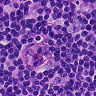
Metastatic tissue present: no